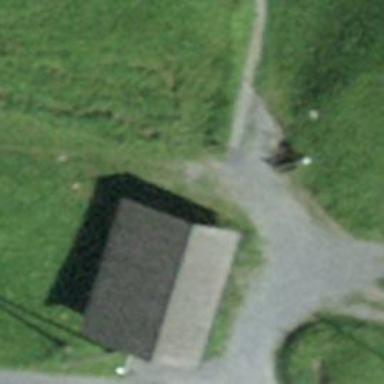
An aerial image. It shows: Gate.